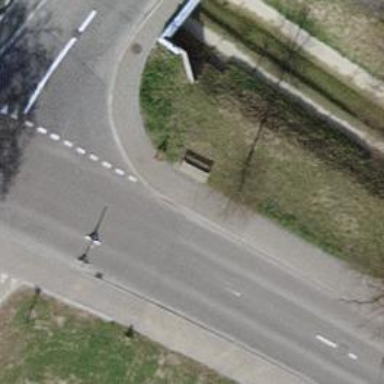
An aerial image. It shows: Bench for seating.